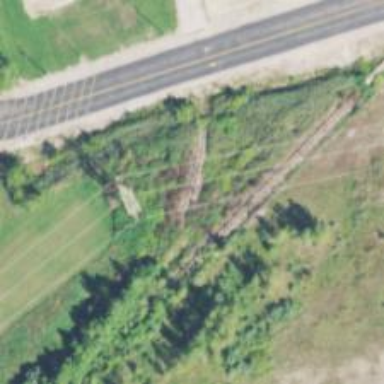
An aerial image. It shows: Disused railway spur.